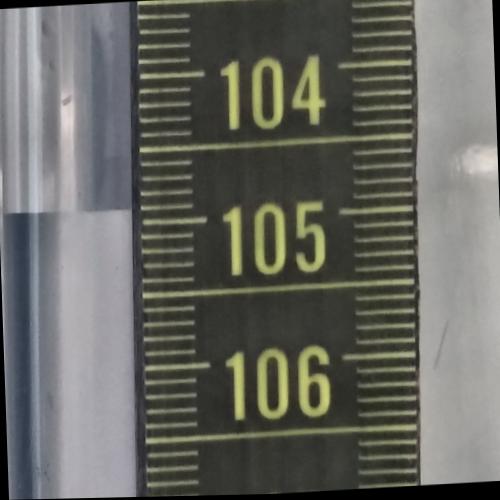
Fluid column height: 104.9 cm